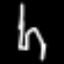
Label: chair